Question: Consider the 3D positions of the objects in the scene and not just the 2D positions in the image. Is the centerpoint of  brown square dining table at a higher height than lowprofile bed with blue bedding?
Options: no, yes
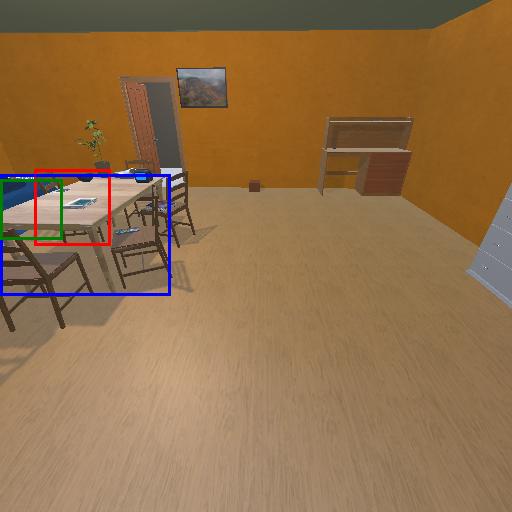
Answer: no